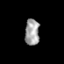
Tissue: prostate
Cell type: Fibroblasts
Senescence score: 0.7519
Nuclear area (px): 371
Mean DAPI intensity: 162.164